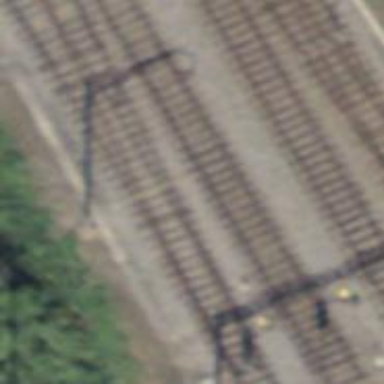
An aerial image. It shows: Railway switch.